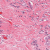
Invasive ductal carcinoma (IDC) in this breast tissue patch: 1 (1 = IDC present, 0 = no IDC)